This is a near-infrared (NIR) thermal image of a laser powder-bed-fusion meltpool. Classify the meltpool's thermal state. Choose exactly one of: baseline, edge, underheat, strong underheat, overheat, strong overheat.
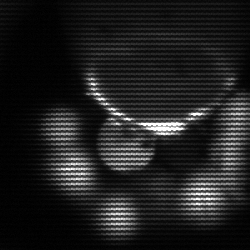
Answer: edge